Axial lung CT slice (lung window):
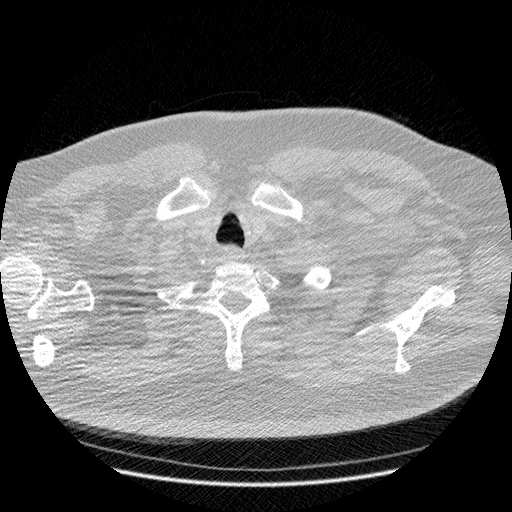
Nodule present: no